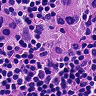
Metastatic tissue present: yes